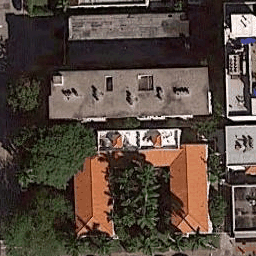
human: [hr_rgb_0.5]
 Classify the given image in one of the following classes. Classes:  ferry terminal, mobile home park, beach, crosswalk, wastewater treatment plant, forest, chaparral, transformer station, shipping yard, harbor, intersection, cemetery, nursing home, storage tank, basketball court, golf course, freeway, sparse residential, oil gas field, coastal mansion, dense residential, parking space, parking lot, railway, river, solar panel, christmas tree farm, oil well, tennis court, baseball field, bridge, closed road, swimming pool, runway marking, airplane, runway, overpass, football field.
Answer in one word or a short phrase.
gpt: coastal mansion